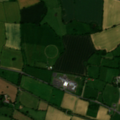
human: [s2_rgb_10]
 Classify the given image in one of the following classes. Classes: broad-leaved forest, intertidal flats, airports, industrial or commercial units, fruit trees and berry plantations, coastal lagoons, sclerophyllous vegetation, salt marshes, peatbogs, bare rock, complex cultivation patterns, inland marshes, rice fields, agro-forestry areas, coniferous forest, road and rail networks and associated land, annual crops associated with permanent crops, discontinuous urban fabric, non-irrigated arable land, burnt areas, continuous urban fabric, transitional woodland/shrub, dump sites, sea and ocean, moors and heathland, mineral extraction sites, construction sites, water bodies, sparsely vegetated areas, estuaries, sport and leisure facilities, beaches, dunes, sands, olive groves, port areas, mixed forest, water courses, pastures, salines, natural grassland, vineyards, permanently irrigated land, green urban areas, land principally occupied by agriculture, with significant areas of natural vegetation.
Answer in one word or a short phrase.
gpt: non-irrigated arable land, pastures